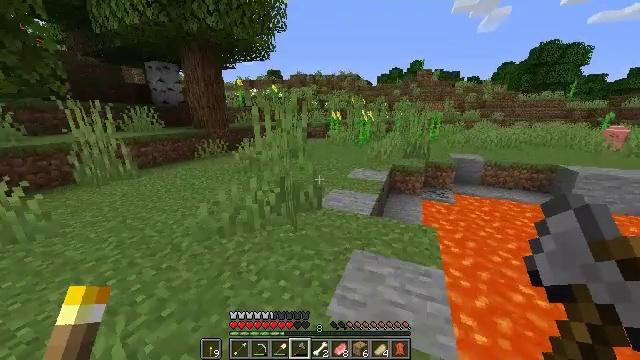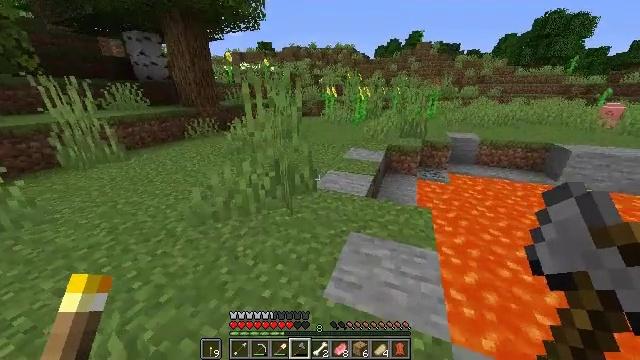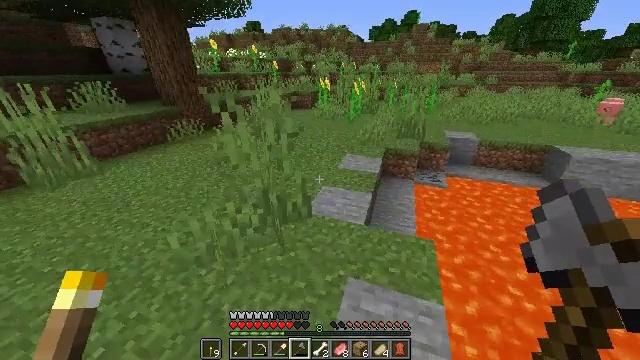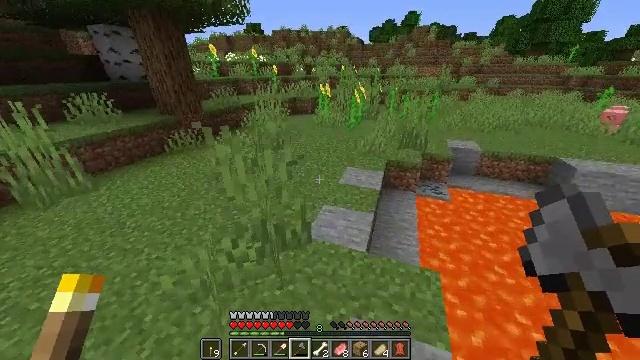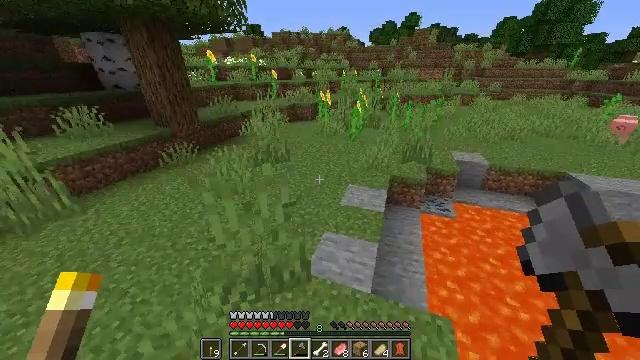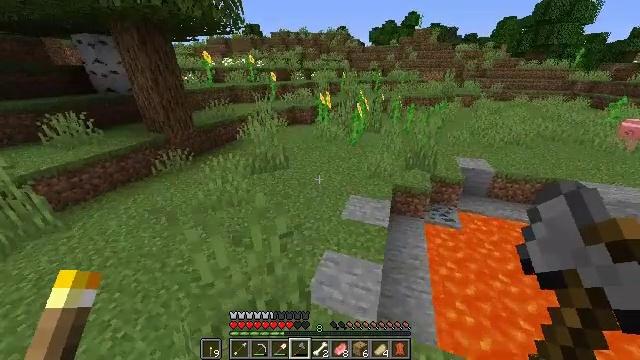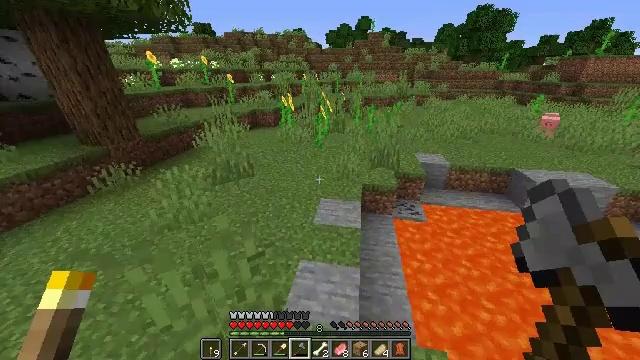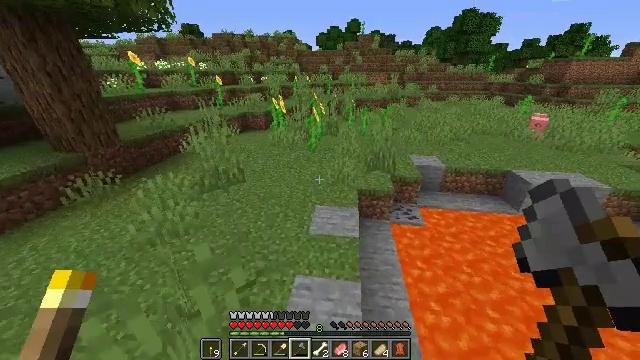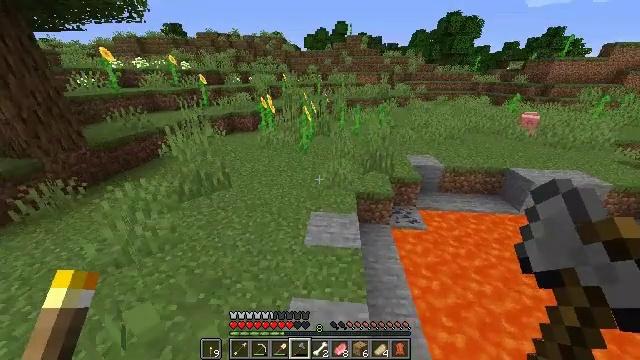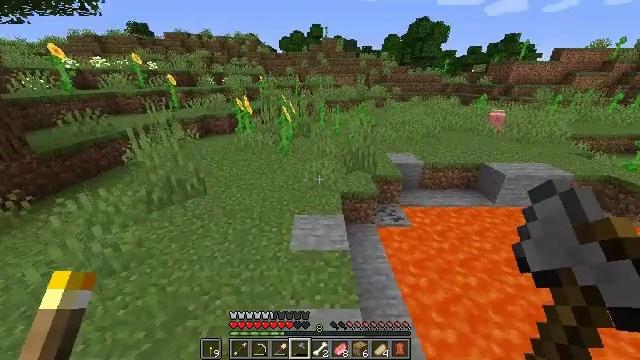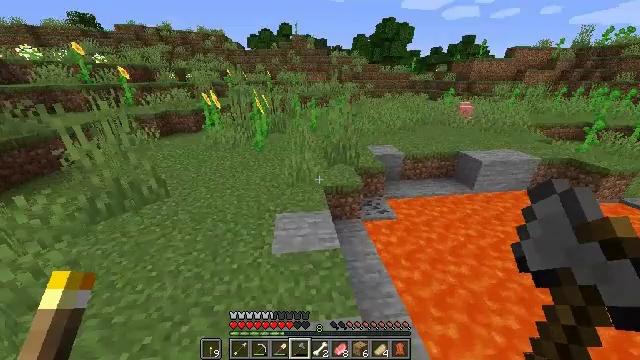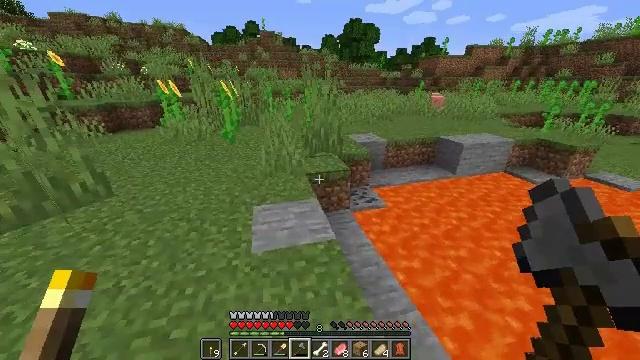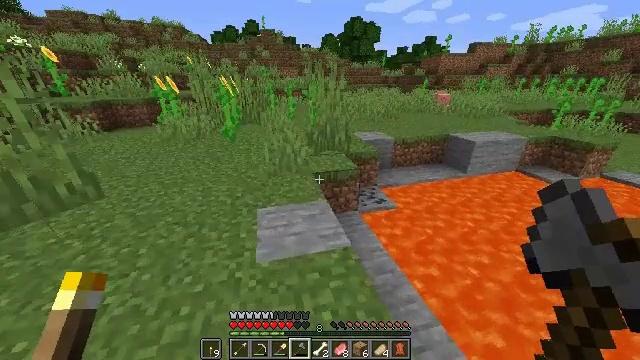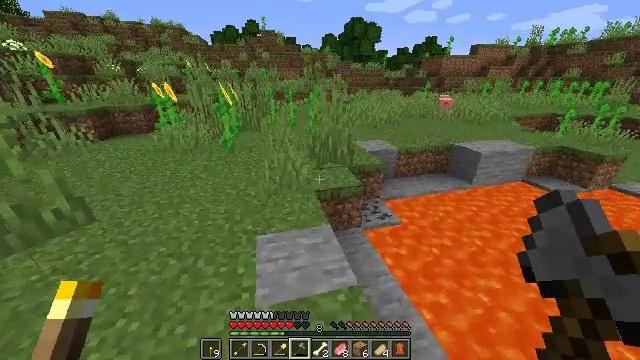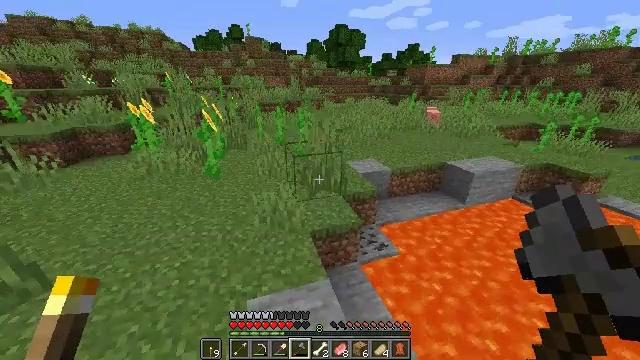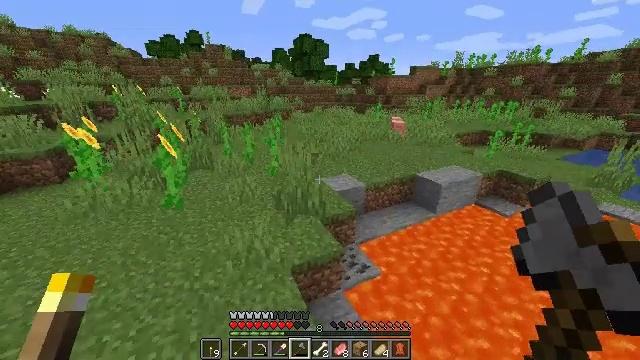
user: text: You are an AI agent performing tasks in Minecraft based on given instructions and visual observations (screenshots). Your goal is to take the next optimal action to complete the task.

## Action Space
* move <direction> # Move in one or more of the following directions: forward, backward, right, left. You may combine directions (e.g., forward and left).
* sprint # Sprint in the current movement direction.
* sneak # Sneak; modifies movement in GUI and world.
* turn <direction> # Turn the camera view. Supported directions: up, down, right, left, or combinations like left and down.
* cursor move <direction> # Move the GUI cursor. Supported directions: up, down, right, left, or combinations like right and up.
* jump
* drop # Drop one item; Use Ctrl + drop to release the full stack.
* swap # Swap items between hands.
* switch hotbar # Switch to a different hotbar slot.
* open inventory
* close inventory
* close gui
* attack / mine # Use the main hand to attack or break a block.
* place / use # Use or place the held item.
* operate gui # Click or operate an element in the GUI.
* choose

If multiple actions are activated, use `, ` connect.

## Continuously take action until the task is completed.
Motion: motion action
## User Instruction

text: Combat the pig.
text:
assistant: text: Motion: move forward, sprint, turn right and down, jump
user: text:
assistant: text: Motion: move forward, sprint, turn right and down, jump
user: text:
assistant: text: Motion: move forward, sprint, jump
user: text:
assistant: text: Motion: move forward, sprint, jump
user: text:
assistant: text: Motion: move forward, sprint, jump
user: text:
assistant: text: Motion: move forward, sprint, turn right, jump
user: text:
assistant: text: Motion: move forward, sprint, turn right, jump
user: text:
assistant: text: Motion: move forward, sprint, turn right, jump
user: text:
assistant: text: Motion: move forward, sprint, turn right, jump
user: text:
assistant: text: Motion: move forward, sprint, turn right, jump
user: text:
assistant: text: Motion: move forward, sprint, turn right, jump
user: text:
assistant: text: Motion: move forward, sprint, jump
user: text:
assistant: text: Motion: move forward, sprint, jump
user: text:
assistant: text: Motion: move forward, sprint, turn right, jump
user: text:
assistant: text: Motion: move forward, sprint, turn right and up, jump
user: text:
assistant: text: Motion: move forward, sprint, turn right, jump
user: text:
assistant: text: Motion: move forward, sprint, jump
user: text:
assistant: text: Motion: move forward, sprint, jump
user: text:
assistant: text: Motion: move forward, sprint, jump
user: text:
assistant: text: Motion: move forward, sprint, turn right and up, jump
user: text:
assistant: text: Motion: move forward, sprint, turn right, jump
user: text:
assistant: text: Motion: move forward, sprint, turn right, jump
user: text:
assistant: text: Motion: move forward, sprint, turn right, jump
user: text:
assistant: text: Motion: move forward, sprint, turn right, jump
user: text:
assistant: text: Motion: move forward, sprint, turn right and up, jump
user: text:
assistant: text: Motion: move forward, sprint, turn right and up, jump
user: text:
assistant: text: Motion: move forward, sprint, jump
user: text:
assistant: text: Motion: move forward, sprint, jump
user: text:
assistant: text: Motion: move forward, sprint, jump
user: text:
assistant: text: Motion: move forward, sprint, jump